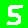
Digit: 5